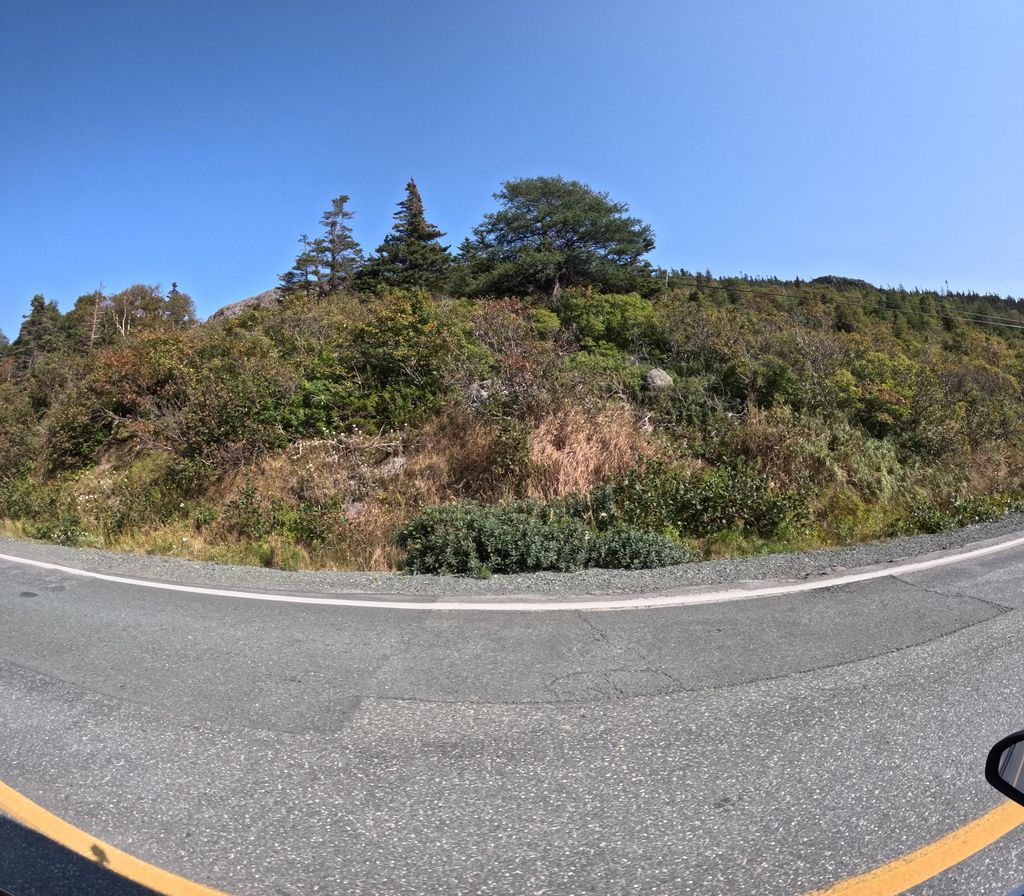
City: st_johns